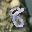
Label: 8